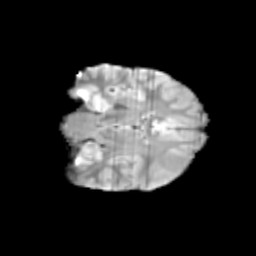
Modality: T2w
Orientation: coronal
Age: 12
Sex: male
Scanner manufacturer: siemens
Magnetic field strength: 3 T
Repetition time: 3.8 s
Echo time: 0.07 s